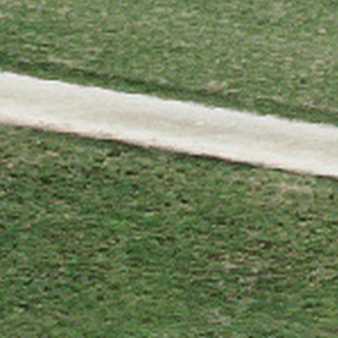
Label: other